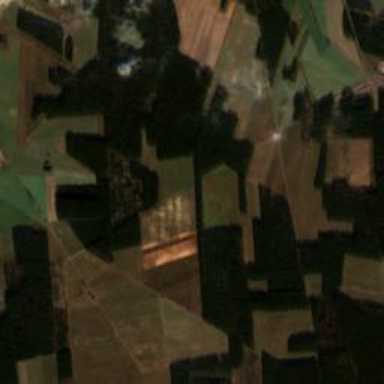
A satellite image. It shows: Picturesque farmland scene.